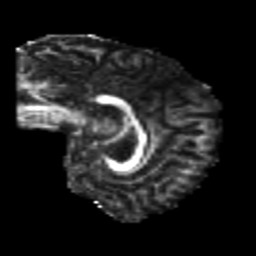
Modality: FA
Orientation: sagittal
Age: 21
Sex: female
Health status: healthy
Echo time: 0.074 s